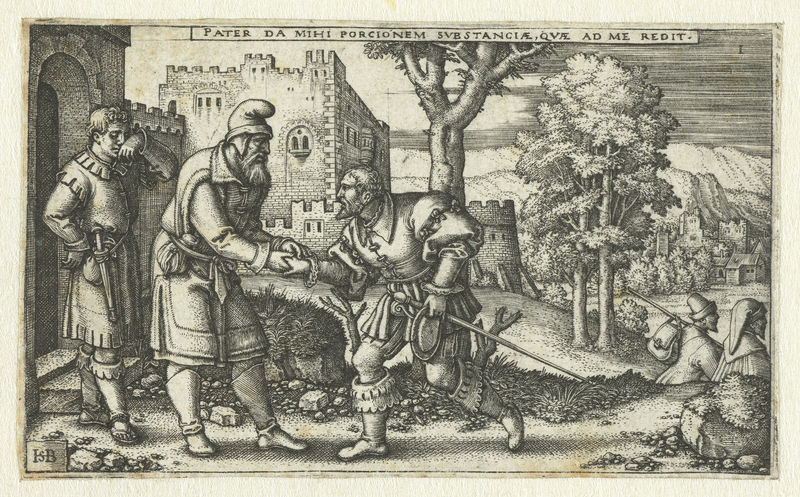
Titel: Vertrek van de verloren zoon
Künstler: Hans Sebald Beham
Standort: Amsterdam
Institution: Rijksmuseum
Schlagwörter: baum, hand, himmel, mann, wolken, hut, männer, zeichnung, gürtel, haus, schloss, weg, bart, mütze, steine, herr, stamm, stock, schrift, dorf, inschrift, stufen, tor, zinnen, burg, festung, druck, stich, schwert, degen, stiefel, herrscher, tasche, ritter, reise, wanderer, dolch, verbeugung, begrüßung, kurzschwert, tränen, pater, rückkehr, gruss, latein, isb